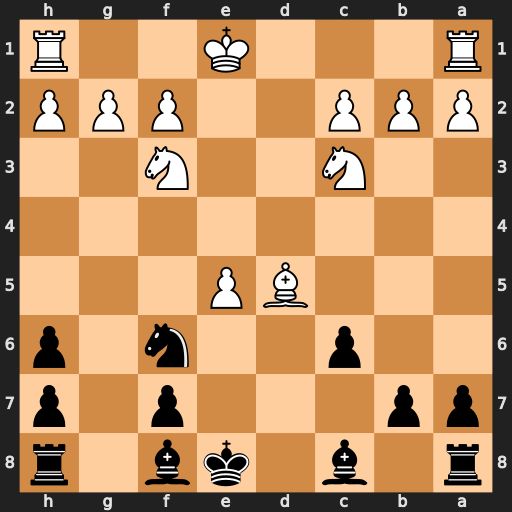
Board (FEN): r1b1kb1r/pp3p1p/2p2n1p/3BP3/8/2N2N2/PPP2PPP/R3K2R
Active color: b
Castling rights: KQkq
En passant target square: -
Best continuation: Nxd5 Nxd5 cxd5